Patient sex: M
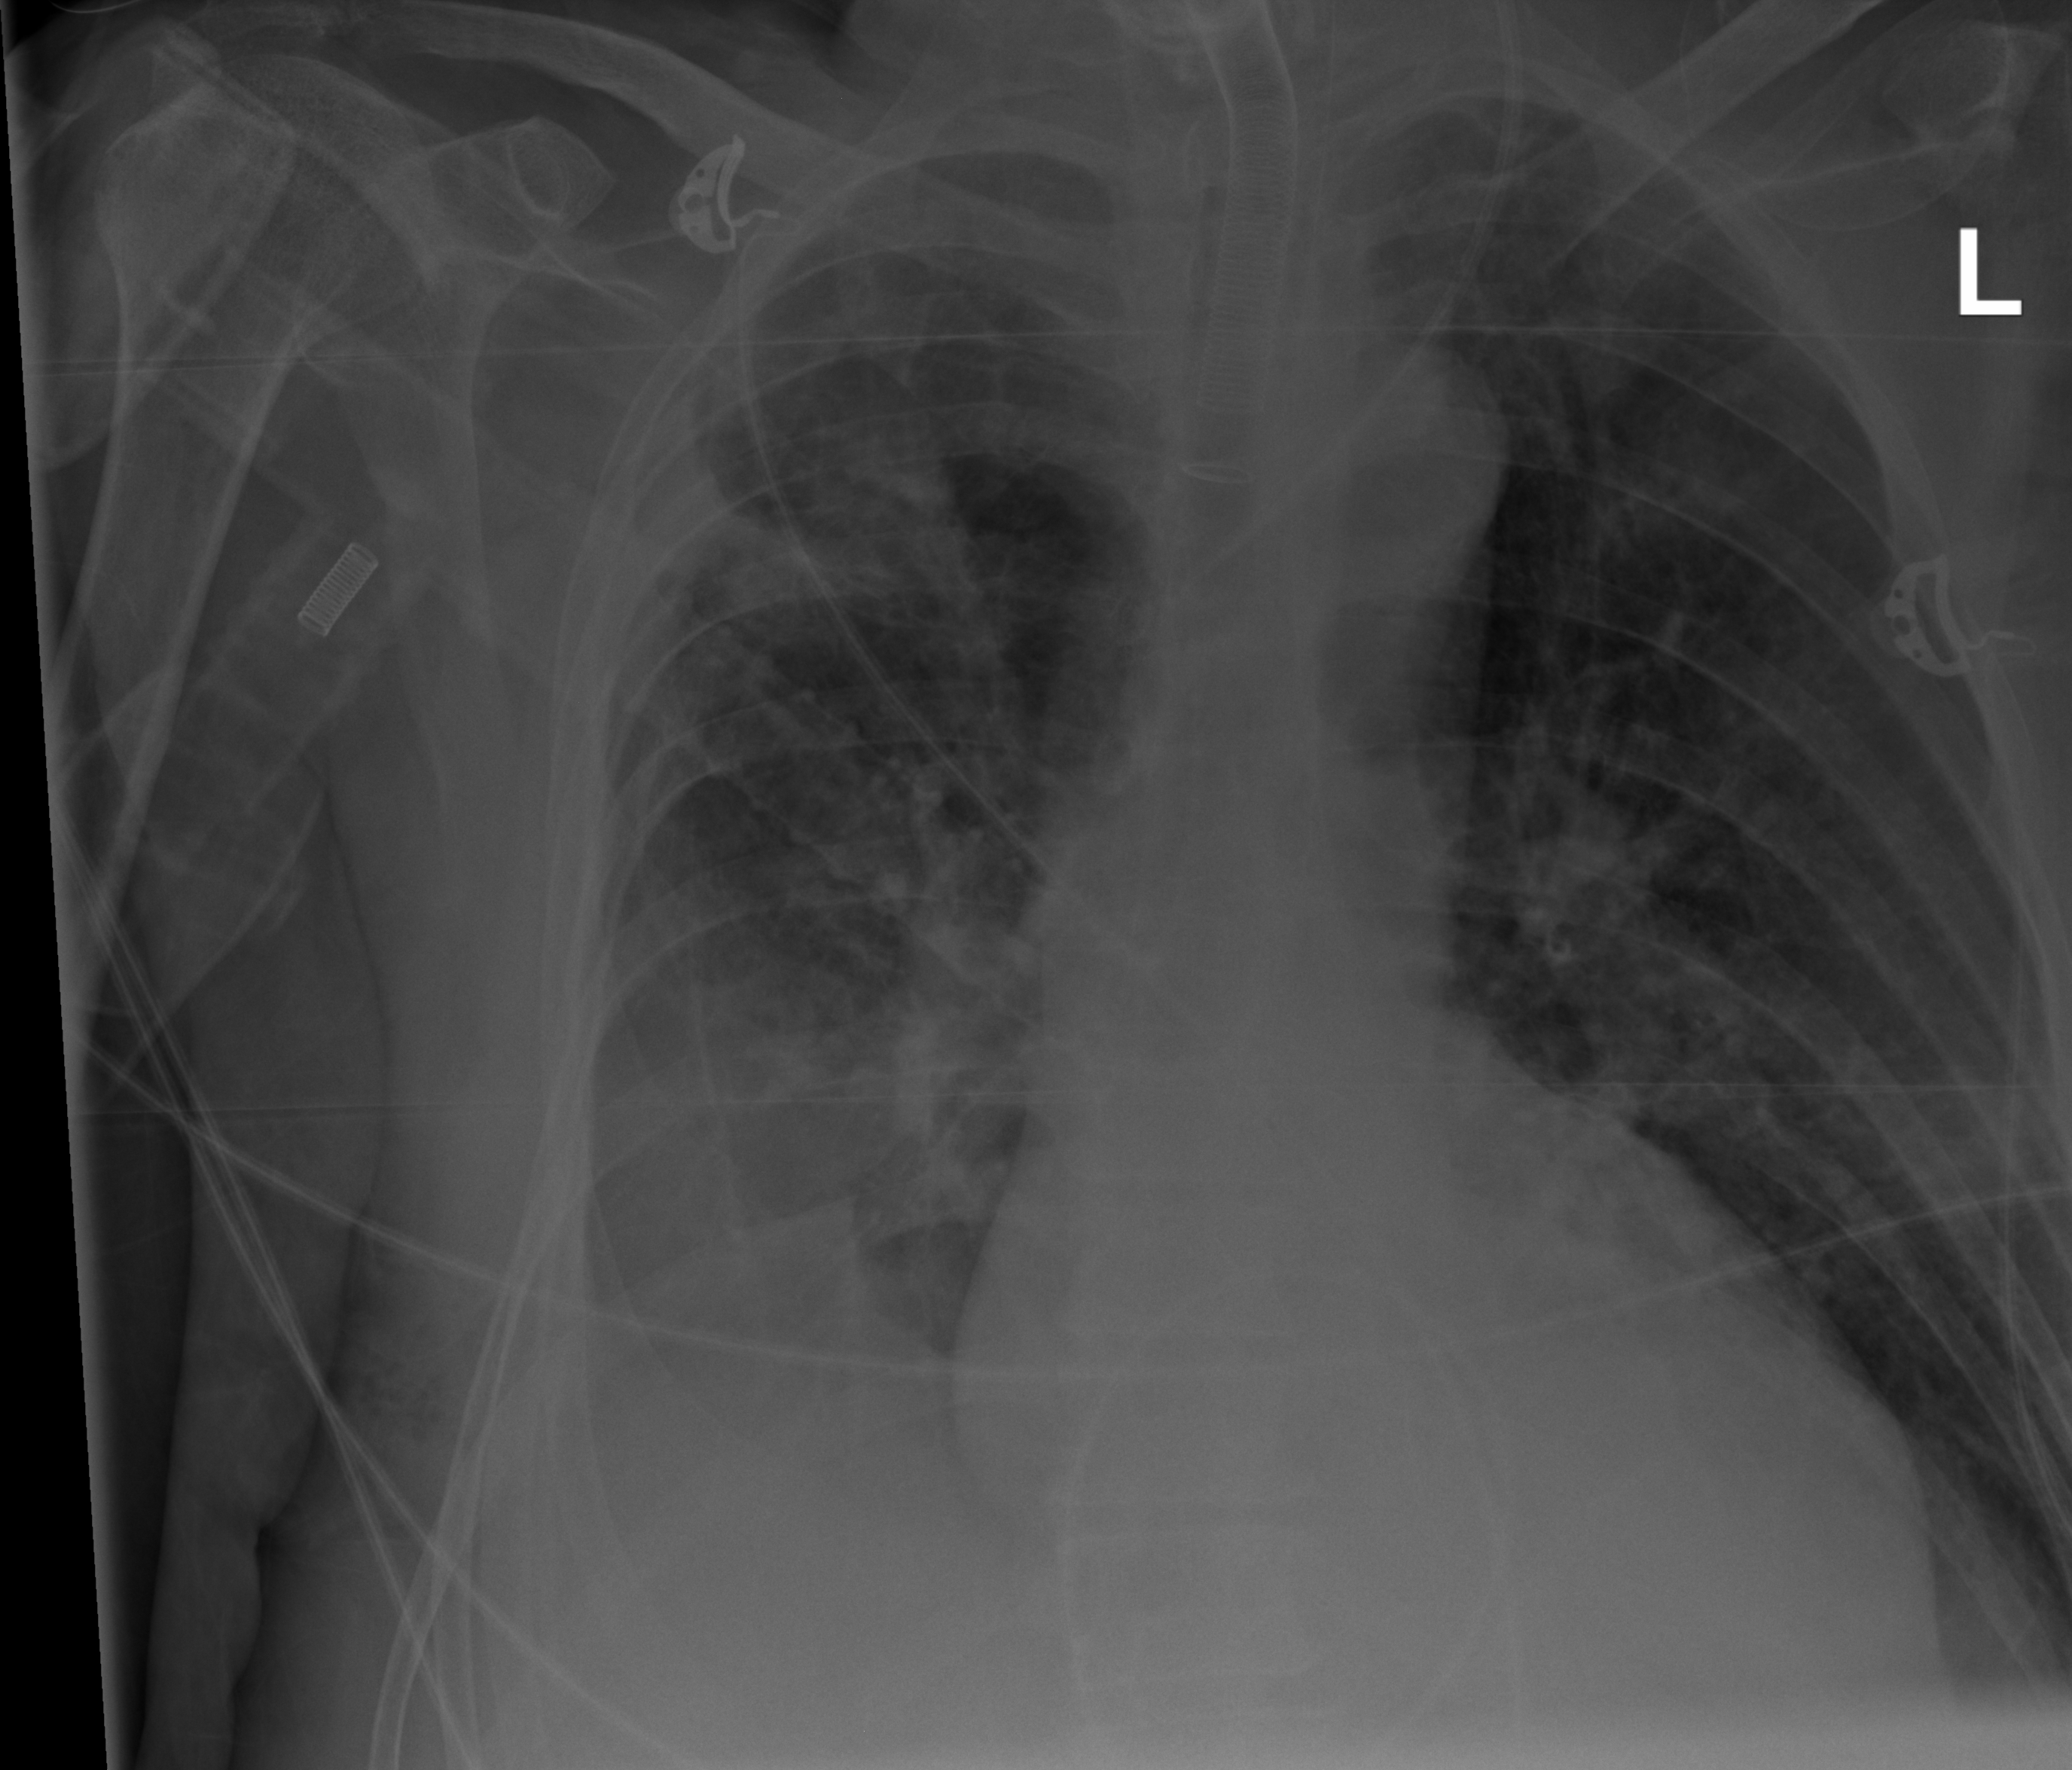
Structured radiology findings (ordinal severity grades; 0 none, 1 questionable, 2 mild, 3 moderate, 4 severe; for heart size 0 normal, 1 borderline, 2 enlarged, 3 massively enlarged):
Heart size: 2
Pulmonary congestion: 2
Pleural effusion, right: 2
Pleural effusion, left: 2
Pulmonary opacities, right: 2
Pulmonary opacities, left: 2
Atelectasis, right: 2
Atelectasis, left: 2